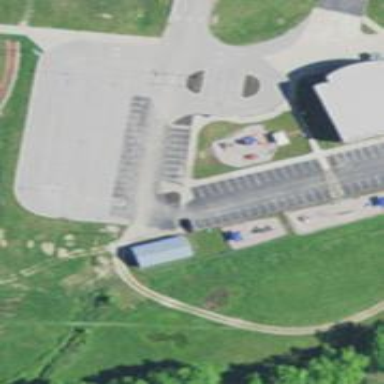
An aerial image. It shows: Parking area.